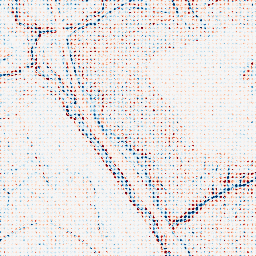
Category: edge_preserving
Decomposition family: bilateral
Decomposition parameters: d: 5
sigma_color: 75
sigma_space: 75
Upsampling method: sinc_hamming
Upsampling parameters: scale: 8
kernel_size: 4
Upsampling scale: 8